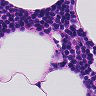
Metastatic tissue present: no